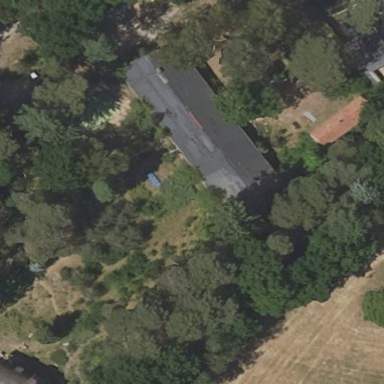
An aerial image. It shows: Detached building.